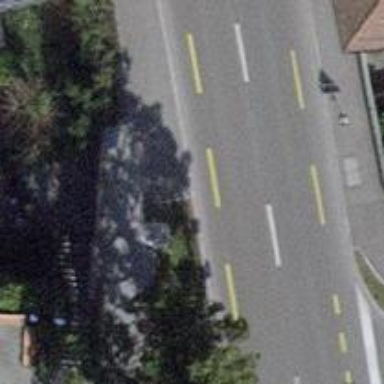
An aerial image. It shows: Footway tunnel with asphalt surface.